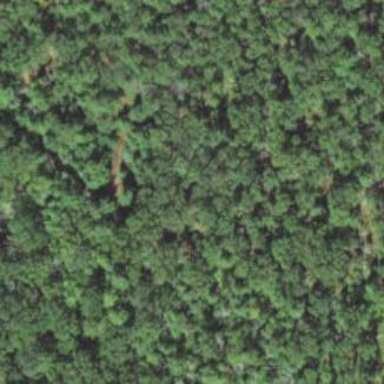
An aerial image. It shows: Mixed woodland with various types of leaves.